Chest X-ray. View position: PA
Patient age: 41
Patient sex: M
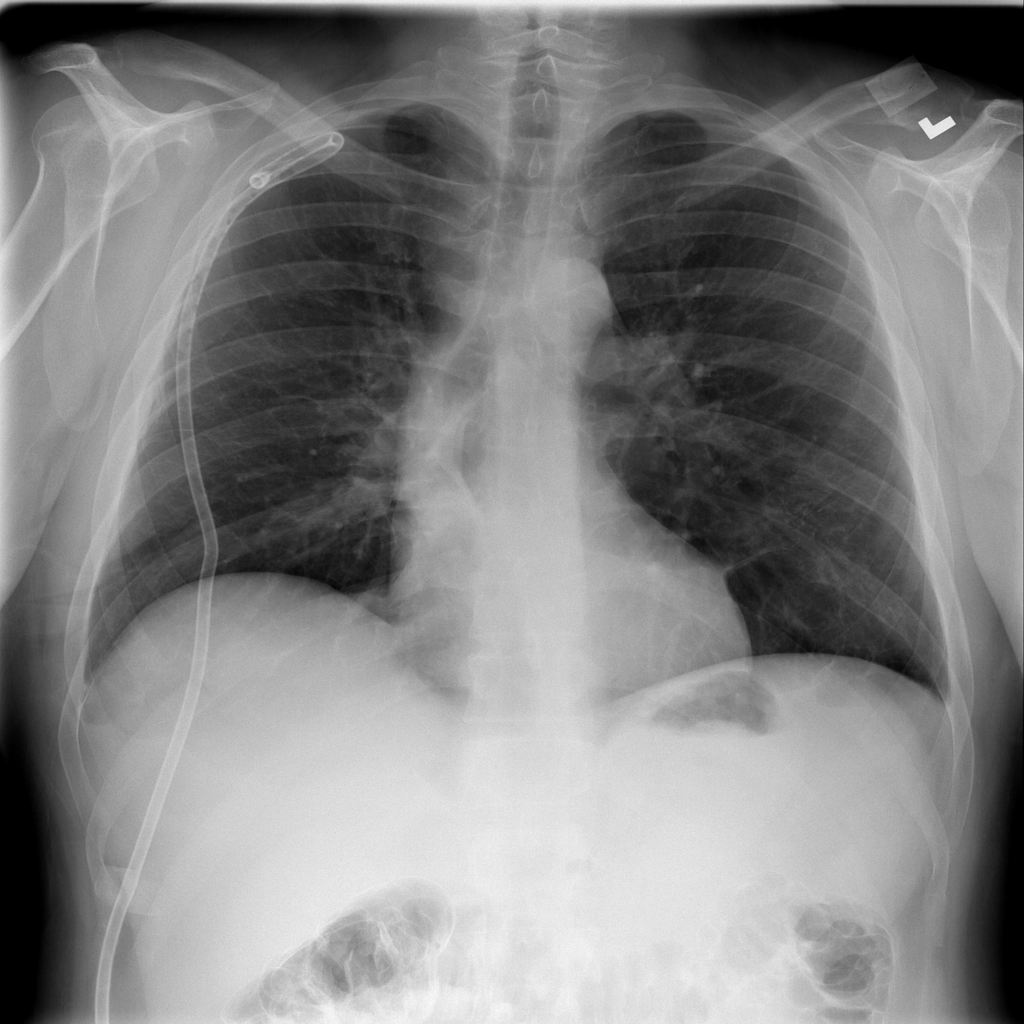
Finding: Pneumothorax